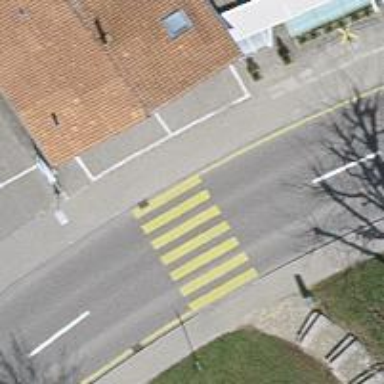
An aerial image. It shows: Footway with concrete surface.